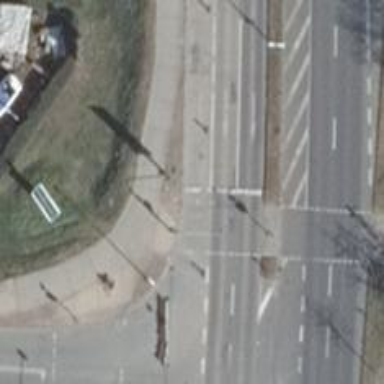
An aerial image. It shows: Crossing with traffic signals.